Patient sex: M
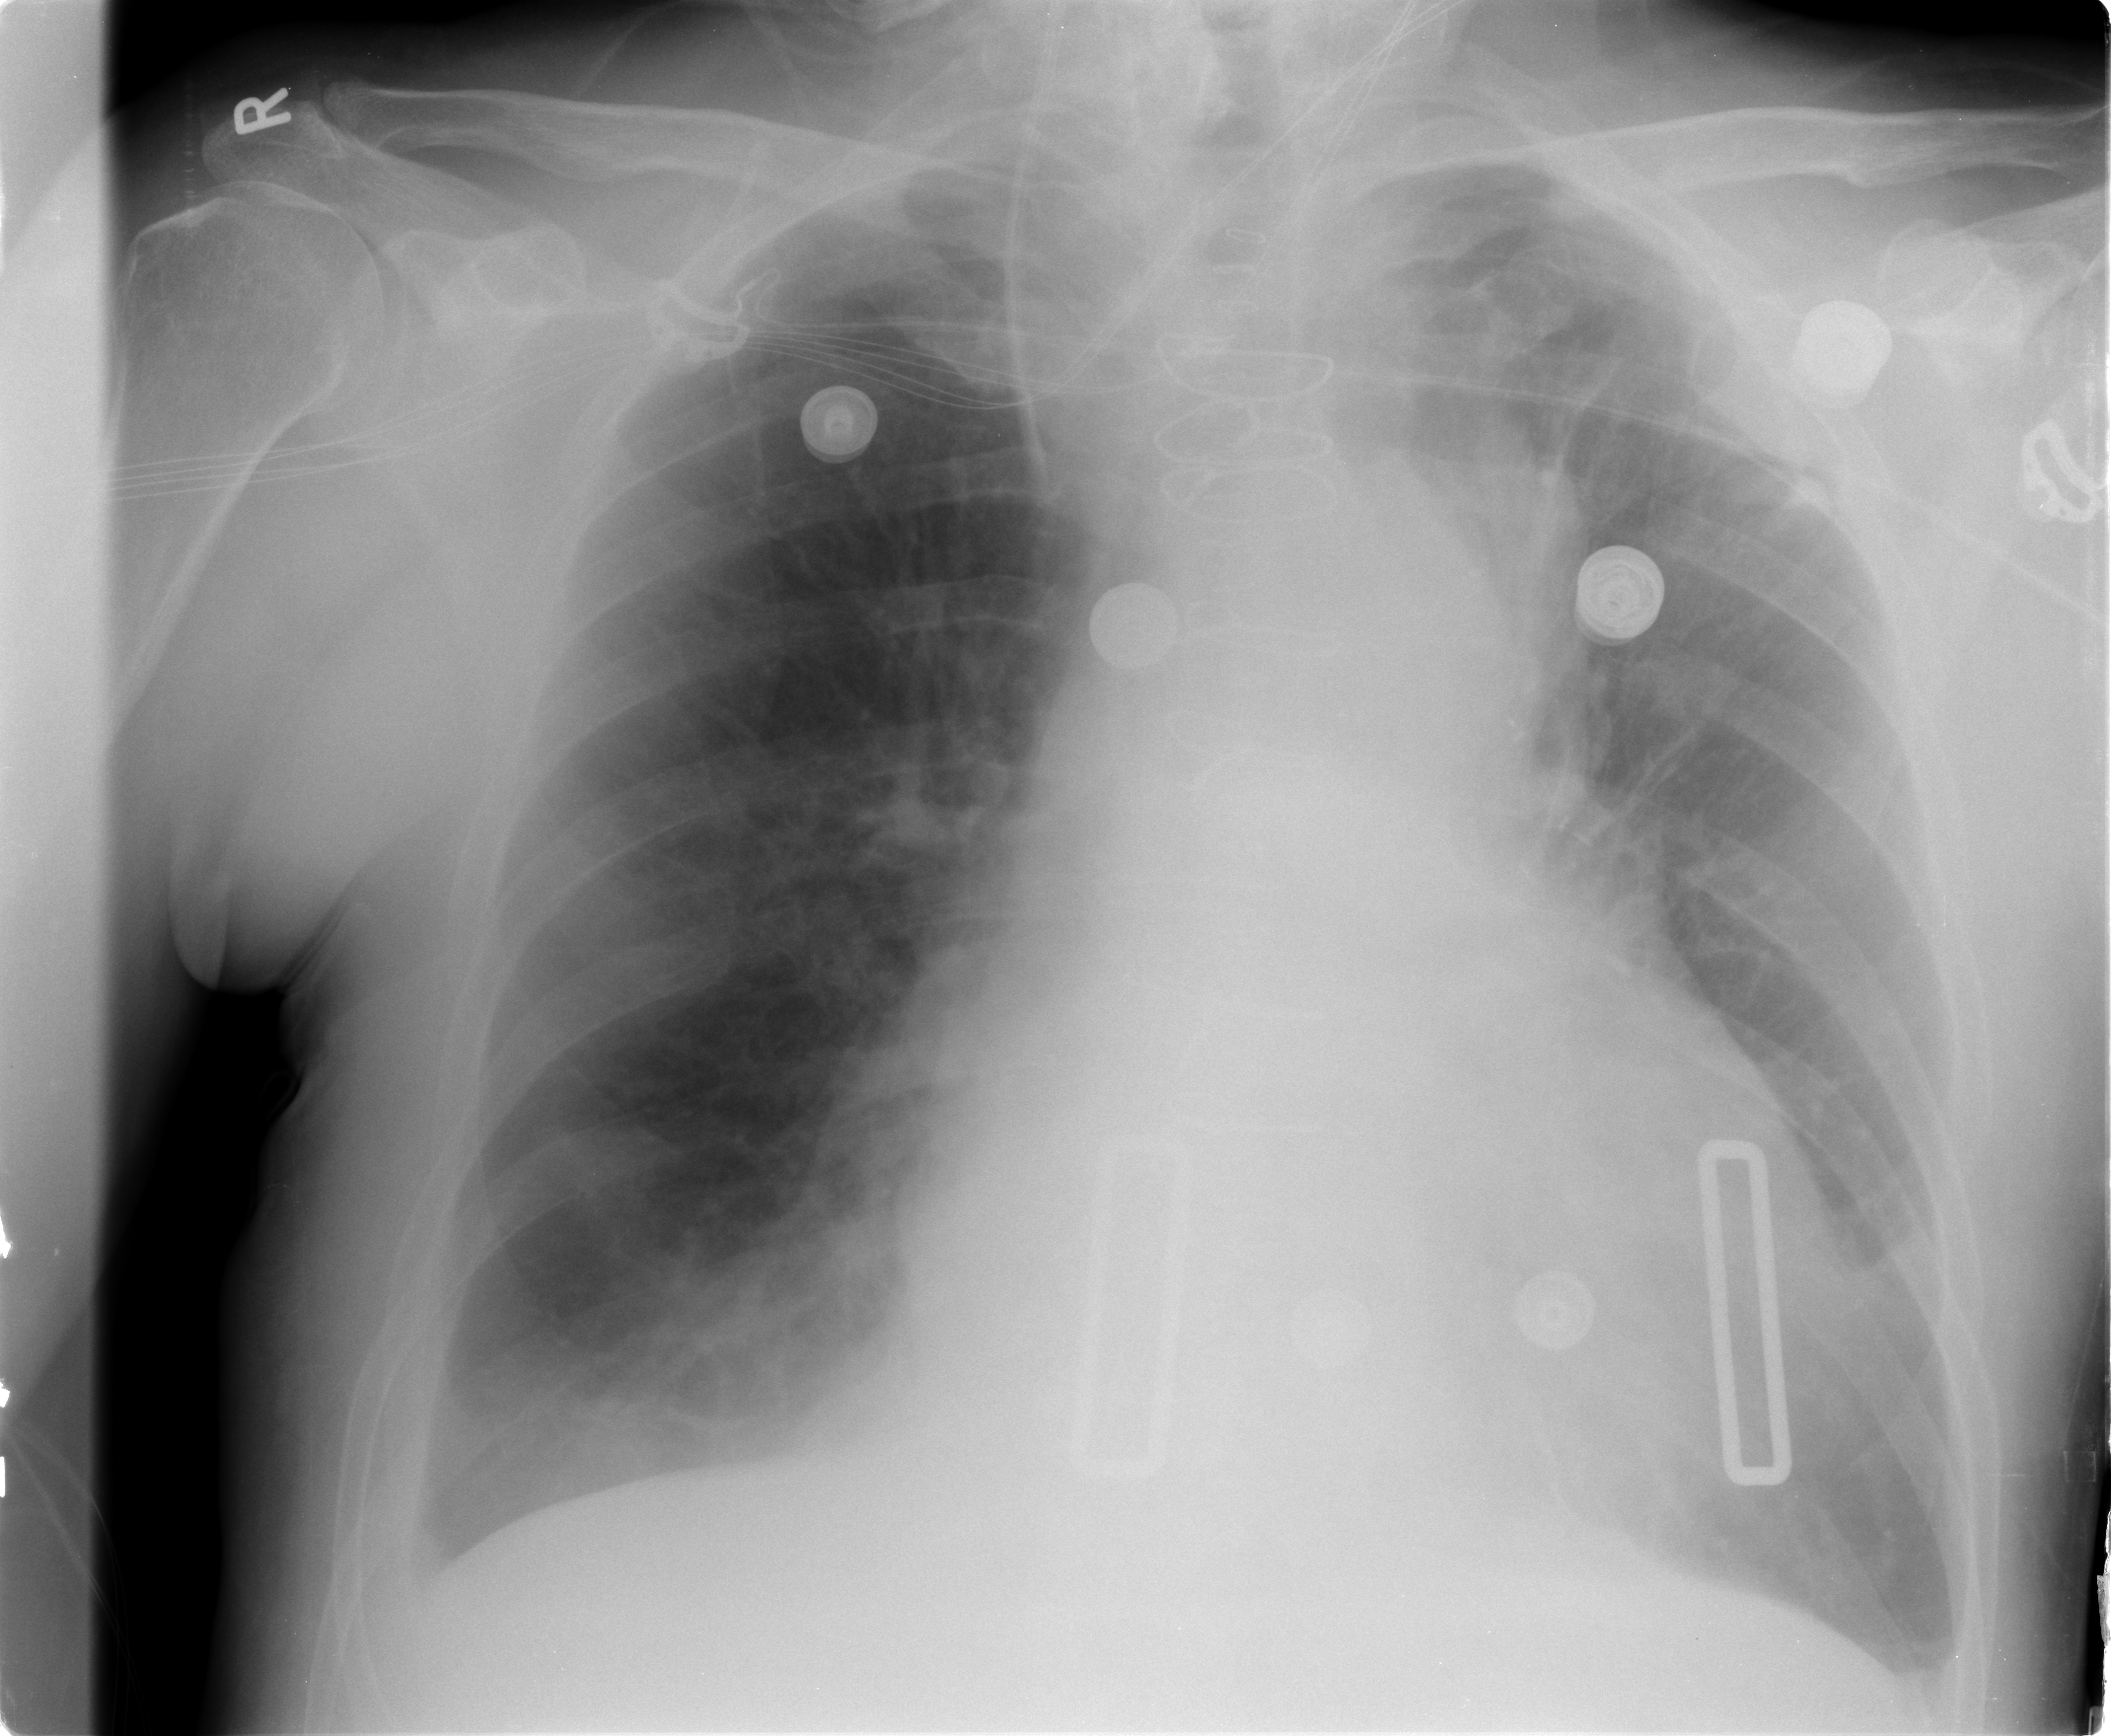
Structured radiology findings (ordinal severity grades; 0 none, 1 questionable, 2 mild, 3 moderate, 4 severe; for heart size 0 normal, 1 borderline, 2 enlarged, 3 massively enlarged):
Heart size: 2
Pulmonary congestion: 2
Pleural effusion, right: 2
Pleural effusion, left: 2
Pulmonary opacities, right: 0
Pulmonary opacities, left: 0
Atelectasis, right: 2
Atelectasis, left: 2